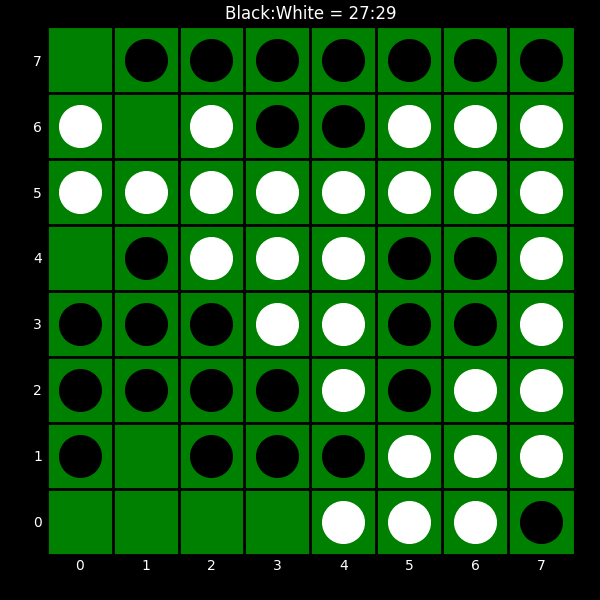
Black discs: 27
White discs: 29